Question: I am trying to put a table between rows of another table .
But after I put a table after several rows , the original rows are lost their format .
Any idea how to fix this issue .
My knowledge of xslt is little bit limited .
'''
<table border="1">
<tr bgcolor="#006699">
<th ALIGN="LEFT">PCB Barcode</th>
<th ALIGN="LEFT">Date and Time</th>
<th ALIGN="LEFT">ProductPWI</th>
<th ALIGN="LEFT">Conveyor Speed</th>
</tr>
<xsl:for-each select="GeneralReflowProcessReport/Results/GeneralReflowProcessReportEntry/PcbInfo/PcbInfoEntries/PcbInfoEntry">
<tr>
<td style='padding:2px 100px 2px 2px'><xsl:value-of select="PcbBarcode"/></td>
<td style='padding:2px 20px 2px 2px'><xsl:value-of select="ReflowTime"/></td>
<td style='padding:2px 20px 2px 2px'><xsl:value-of select="ProductPWI"/></td>
<td style='padding:2px 20px 2px 2px'><xsl:value-of select="ConveyorSpeed"/></td>
</tr>
<xsl:if test="PcbStatistics/PcbStatisticsEntries">
<br/>
<table border="1" >
<tr bgcolor="#006699">
<th ALIGN="LEFT">Statistics Limits:</th>
</tr>
<tr>
<td style='padding:2px 100px 2px 2px'><xsl:value-of select="PcbStatistics/PcbStatisticsEntries/PcbStatisticsEntry/StatisticsName"/></td>
</tr>
</table>
<br/>
</xsl:if>
</xsl:for-each>
</table>
'''

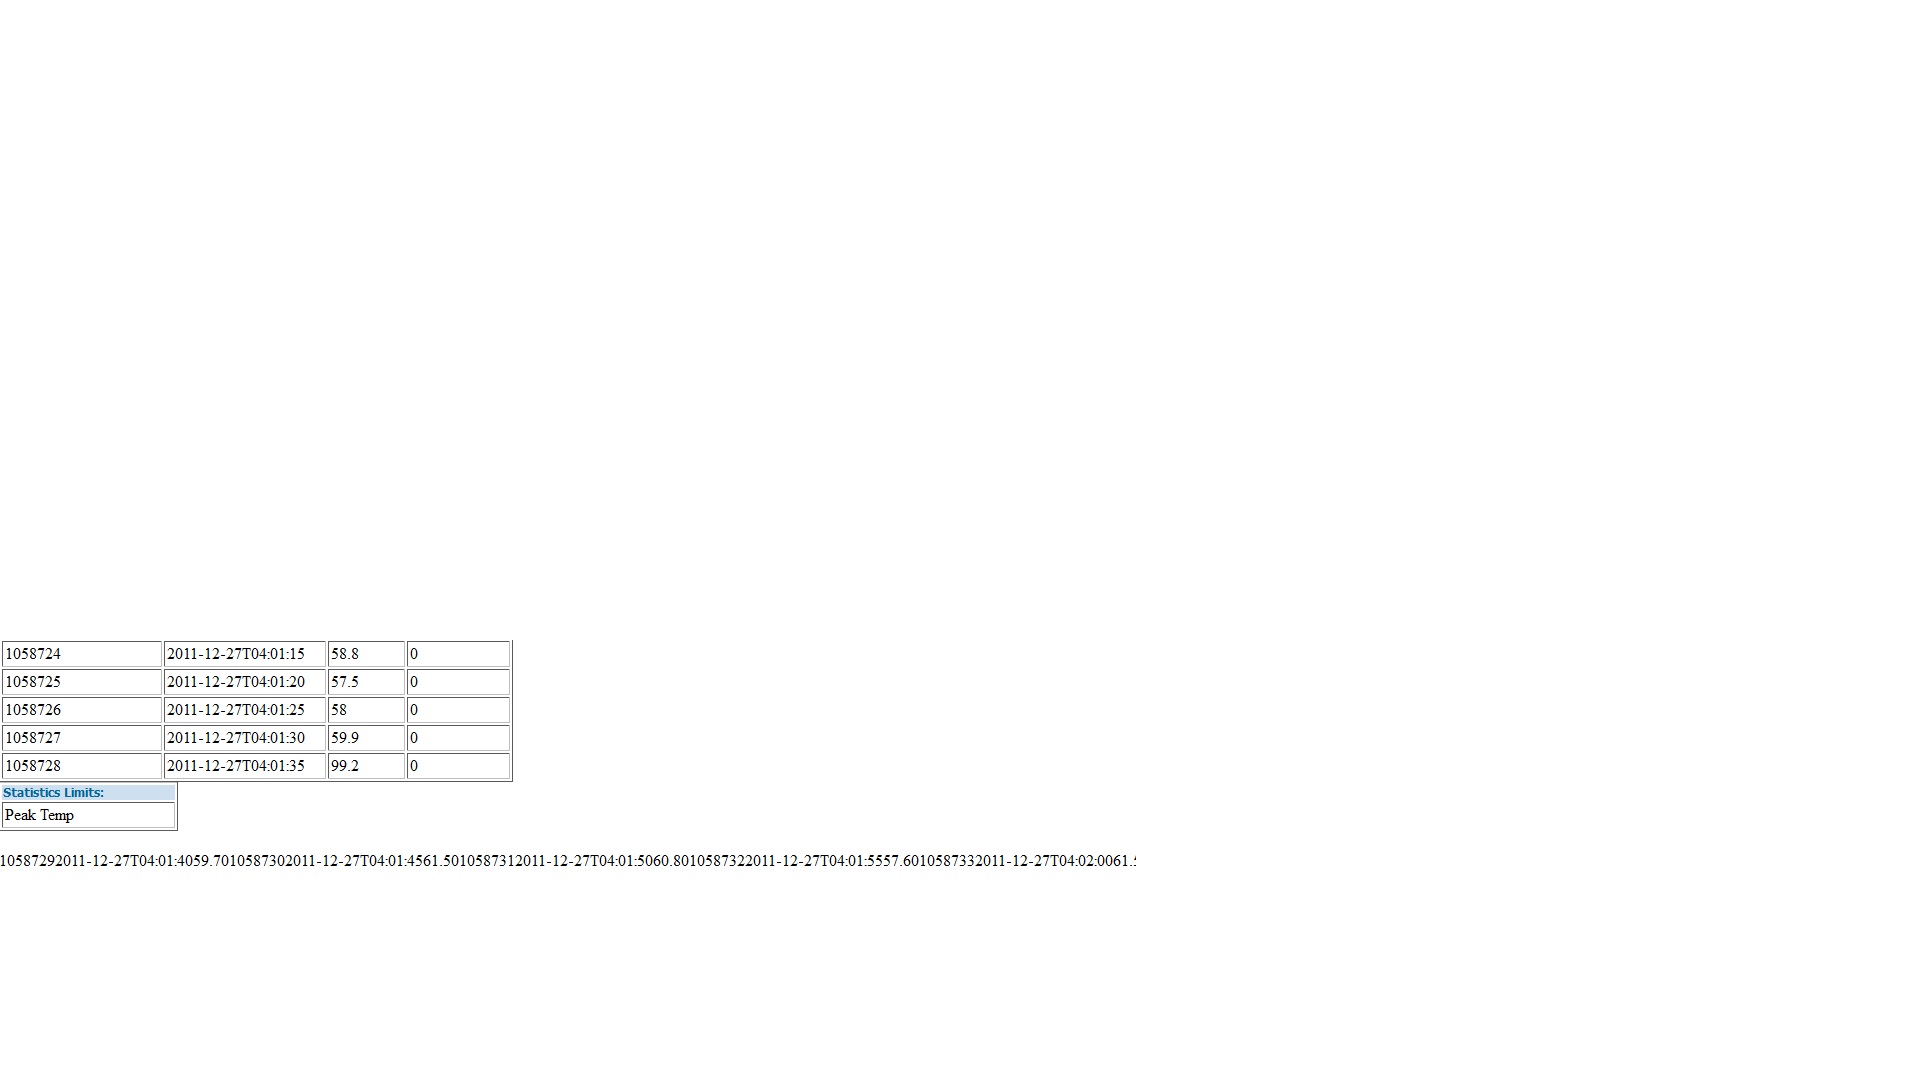
Answer: You have to put the table inside a CELL in your current table:
'''
<table>
<tr>
<td>Outer table</td>
</tr>
<tr>
<td>
<table>
<tr>
<td>Inner table</td>
</tr>
</table>
</td>
</tr>
</table>
'''